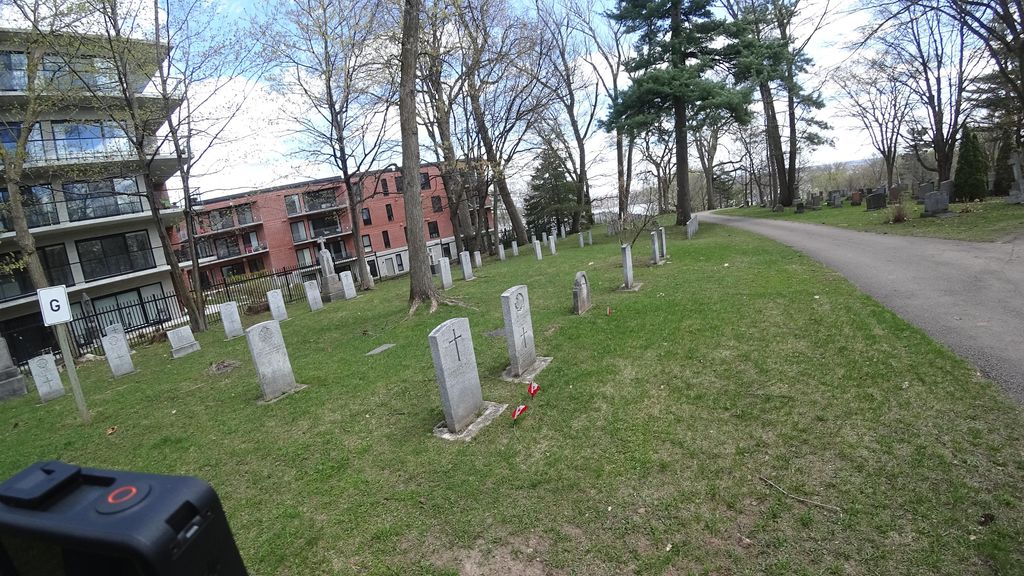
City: quebec_city